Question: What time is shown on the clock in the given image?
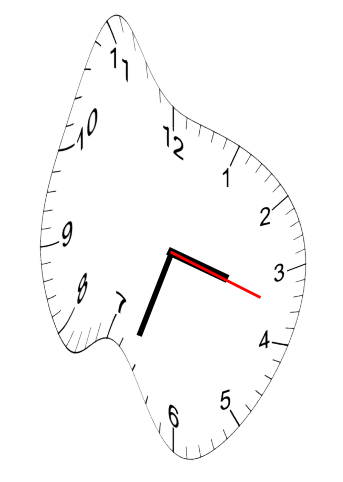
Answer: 03:33:18